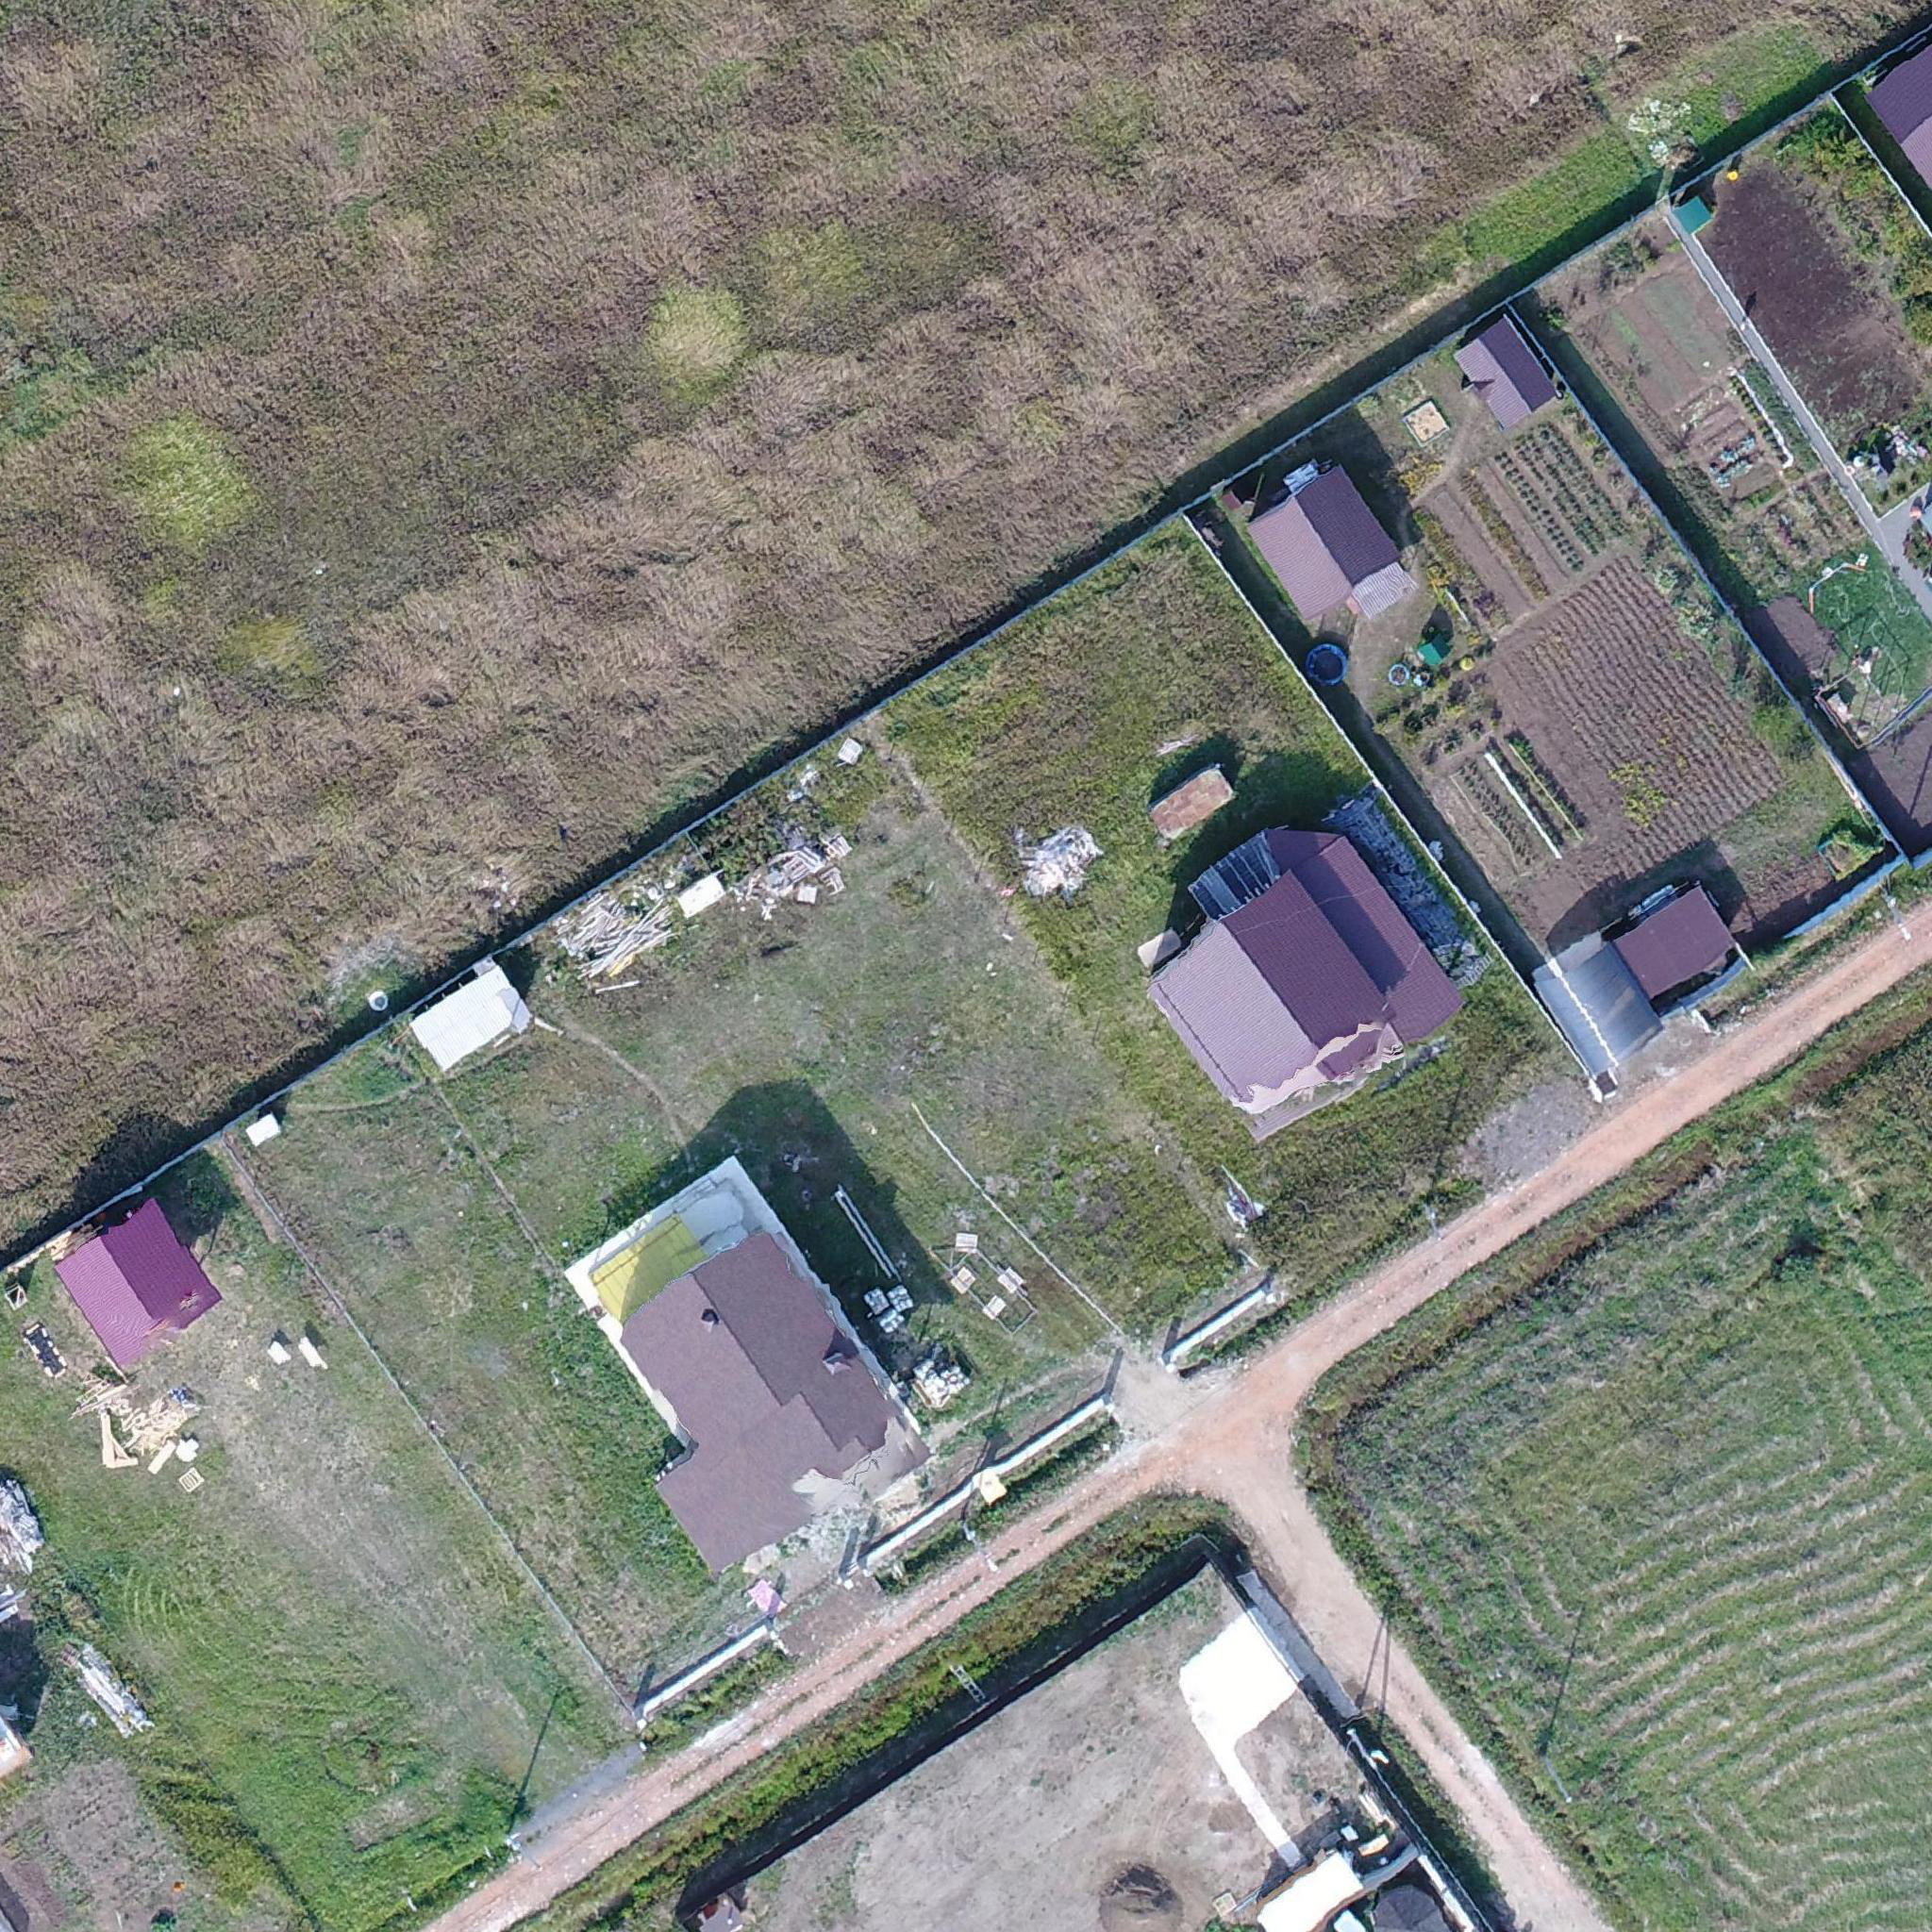
Biome: Sarmatic mixed forests